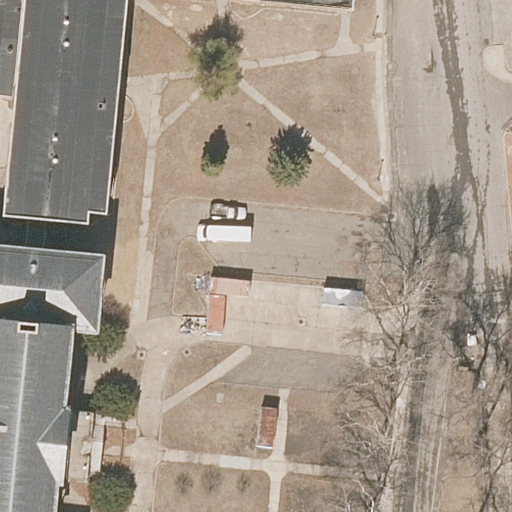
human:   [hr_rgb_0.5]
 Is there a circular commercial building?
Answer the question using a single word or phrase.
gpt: no

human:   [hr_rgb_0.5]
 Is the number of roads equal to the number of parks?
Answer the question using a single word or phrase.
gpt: no

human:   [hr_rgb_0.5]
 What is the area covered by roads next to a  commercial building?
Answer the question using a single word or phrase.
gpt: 0m2

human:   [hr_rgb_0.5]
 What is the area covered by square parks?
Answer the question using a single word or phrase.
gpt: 0m2

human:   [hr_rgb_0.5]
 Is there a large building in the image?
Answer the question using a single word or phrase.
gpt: yes

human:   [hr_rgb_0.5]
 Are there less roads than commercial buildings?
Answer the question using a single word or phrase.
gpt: no

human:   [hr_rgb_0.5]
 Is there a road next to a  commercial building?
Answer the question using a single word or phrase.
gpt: no

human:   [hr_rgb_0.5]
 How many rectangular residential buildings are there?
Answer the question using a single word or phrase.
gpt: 1

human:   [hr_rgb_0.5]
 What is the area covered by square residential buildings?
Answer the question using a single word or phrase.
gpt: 0m2

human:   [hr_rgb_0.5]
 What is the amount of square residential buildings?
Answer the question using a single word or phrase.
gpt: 0

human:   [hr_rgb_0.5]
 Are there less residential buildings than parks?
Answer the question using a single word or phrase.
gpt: no

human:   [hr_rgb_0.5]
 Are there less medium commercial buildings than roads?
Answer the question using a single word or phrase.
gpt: yes

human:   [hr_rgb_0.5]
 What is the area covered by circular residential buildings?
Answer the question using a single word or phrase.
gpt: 0m2

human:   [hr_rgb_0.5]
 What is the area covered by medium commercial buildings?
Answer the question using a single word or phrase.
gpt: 0m2

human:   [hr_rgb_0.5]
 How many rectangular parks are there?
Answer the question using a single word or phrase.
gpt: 1

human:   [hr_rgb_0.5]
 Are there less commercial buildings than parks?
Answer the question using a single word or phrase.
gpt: yes

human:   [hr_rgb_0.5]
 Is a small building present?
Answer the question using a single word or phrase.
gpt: no

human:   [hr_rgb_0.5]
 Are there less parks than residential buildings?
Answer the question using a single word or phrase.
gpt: yes

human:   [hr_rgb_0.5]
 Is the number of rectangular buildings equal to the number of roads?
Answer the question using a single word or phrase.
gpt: no

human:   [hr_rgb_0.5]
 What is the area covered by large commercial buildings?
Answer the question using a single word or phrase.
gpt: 0m2

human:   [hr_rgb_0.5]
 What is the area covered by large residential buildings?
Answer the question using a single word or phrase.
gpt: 1583m2

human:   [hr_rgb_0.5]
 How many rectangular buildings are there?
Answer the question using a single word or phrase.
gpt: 1

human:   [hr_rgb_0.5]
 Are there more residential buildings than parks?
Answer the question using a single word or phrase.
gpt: yes

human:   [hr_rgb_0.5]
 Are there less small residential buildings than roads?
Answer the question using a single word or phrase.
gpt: yes

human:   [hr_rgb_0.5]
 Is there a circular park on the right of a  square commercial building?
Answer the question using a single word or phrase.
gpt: no

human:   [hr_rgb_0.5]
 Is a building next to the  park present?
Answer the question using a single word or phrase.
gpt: yes

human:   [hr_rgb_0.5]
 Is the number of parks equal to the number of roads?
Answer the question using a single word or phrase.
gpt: no

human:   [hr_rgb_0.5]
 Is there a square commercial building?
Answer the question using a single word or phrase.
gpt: no

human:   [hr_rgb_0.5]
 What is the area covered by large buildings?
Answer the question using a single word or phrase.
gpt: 1583m2

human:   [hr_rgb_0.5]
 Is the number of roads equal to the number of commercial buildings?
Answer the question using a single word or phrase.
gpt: no

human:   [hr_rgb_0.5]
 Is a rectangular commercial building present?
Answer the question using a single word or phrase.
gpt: no

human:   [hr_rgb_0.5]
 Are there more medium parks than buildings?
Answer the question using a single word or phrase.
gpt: no

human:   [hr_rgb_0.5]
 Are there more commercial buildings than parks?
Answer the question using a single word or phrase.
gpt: no

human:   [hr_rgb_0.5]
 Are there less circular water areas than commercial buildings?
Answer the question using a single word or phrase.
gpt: no

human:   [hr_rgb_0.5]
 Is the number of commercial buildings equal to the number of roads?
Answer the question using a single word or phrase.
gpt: no

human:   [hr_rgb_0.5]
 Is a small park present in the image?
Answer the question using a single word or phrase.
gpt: no